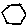
Label: hexagon